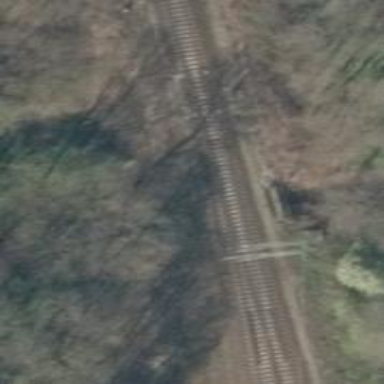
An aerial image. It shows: Railway switch.